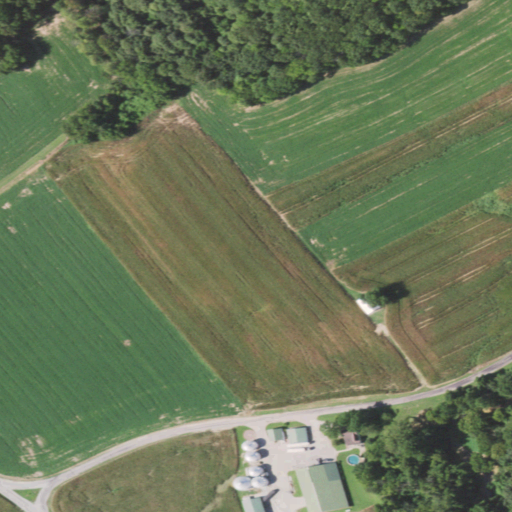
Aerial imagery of valley in Illinois named Monroe City Hollow containing cultivated crops, pasture, deciduous forest, low intensity development, medium intensity development, grassland, open development, and woody wetlands